Question:
Hi guys!
I'm getting this error while I'm doing certain queries to test Neo4j, but I don't understand this error. Could someone explain to me this error and how to resolve it?
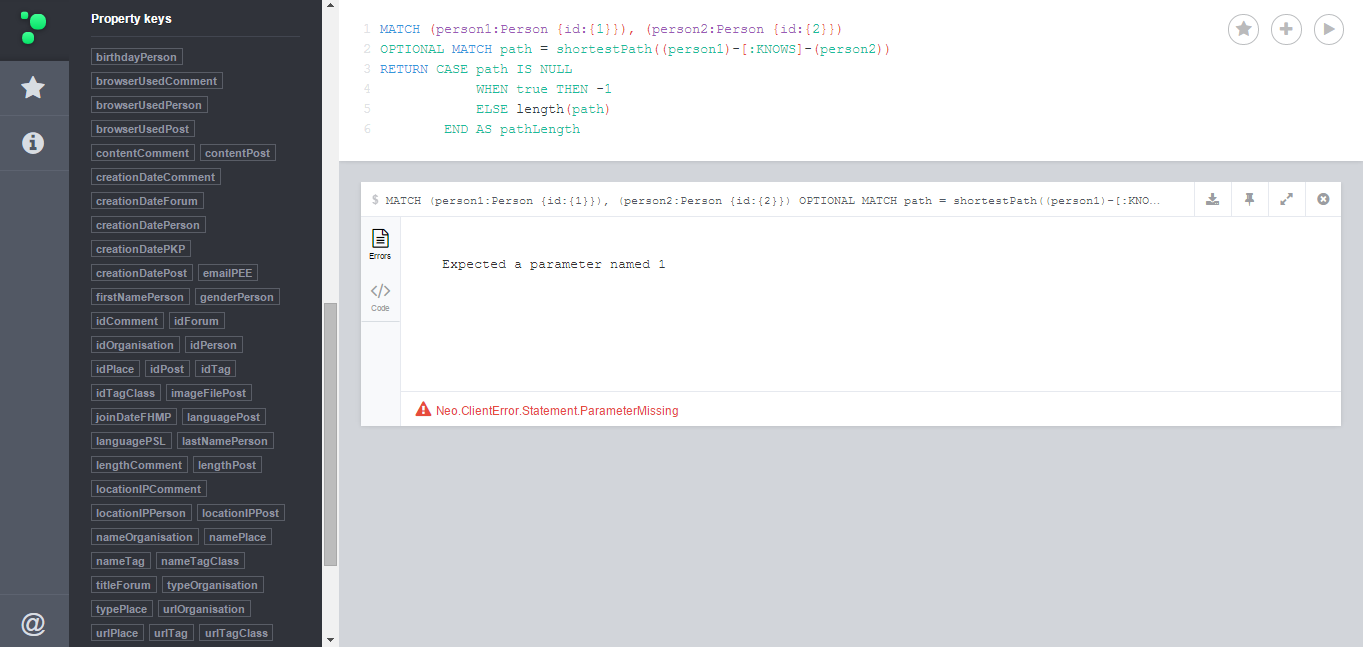
Answer: You use {1} and {2} for query parameters while not using parameters (which you can not do in the browser)
so remove the {} from your query :
'''
MATCH (person1:Person {id:1}), (person2:Person {id:2})
...
'''